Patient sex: M
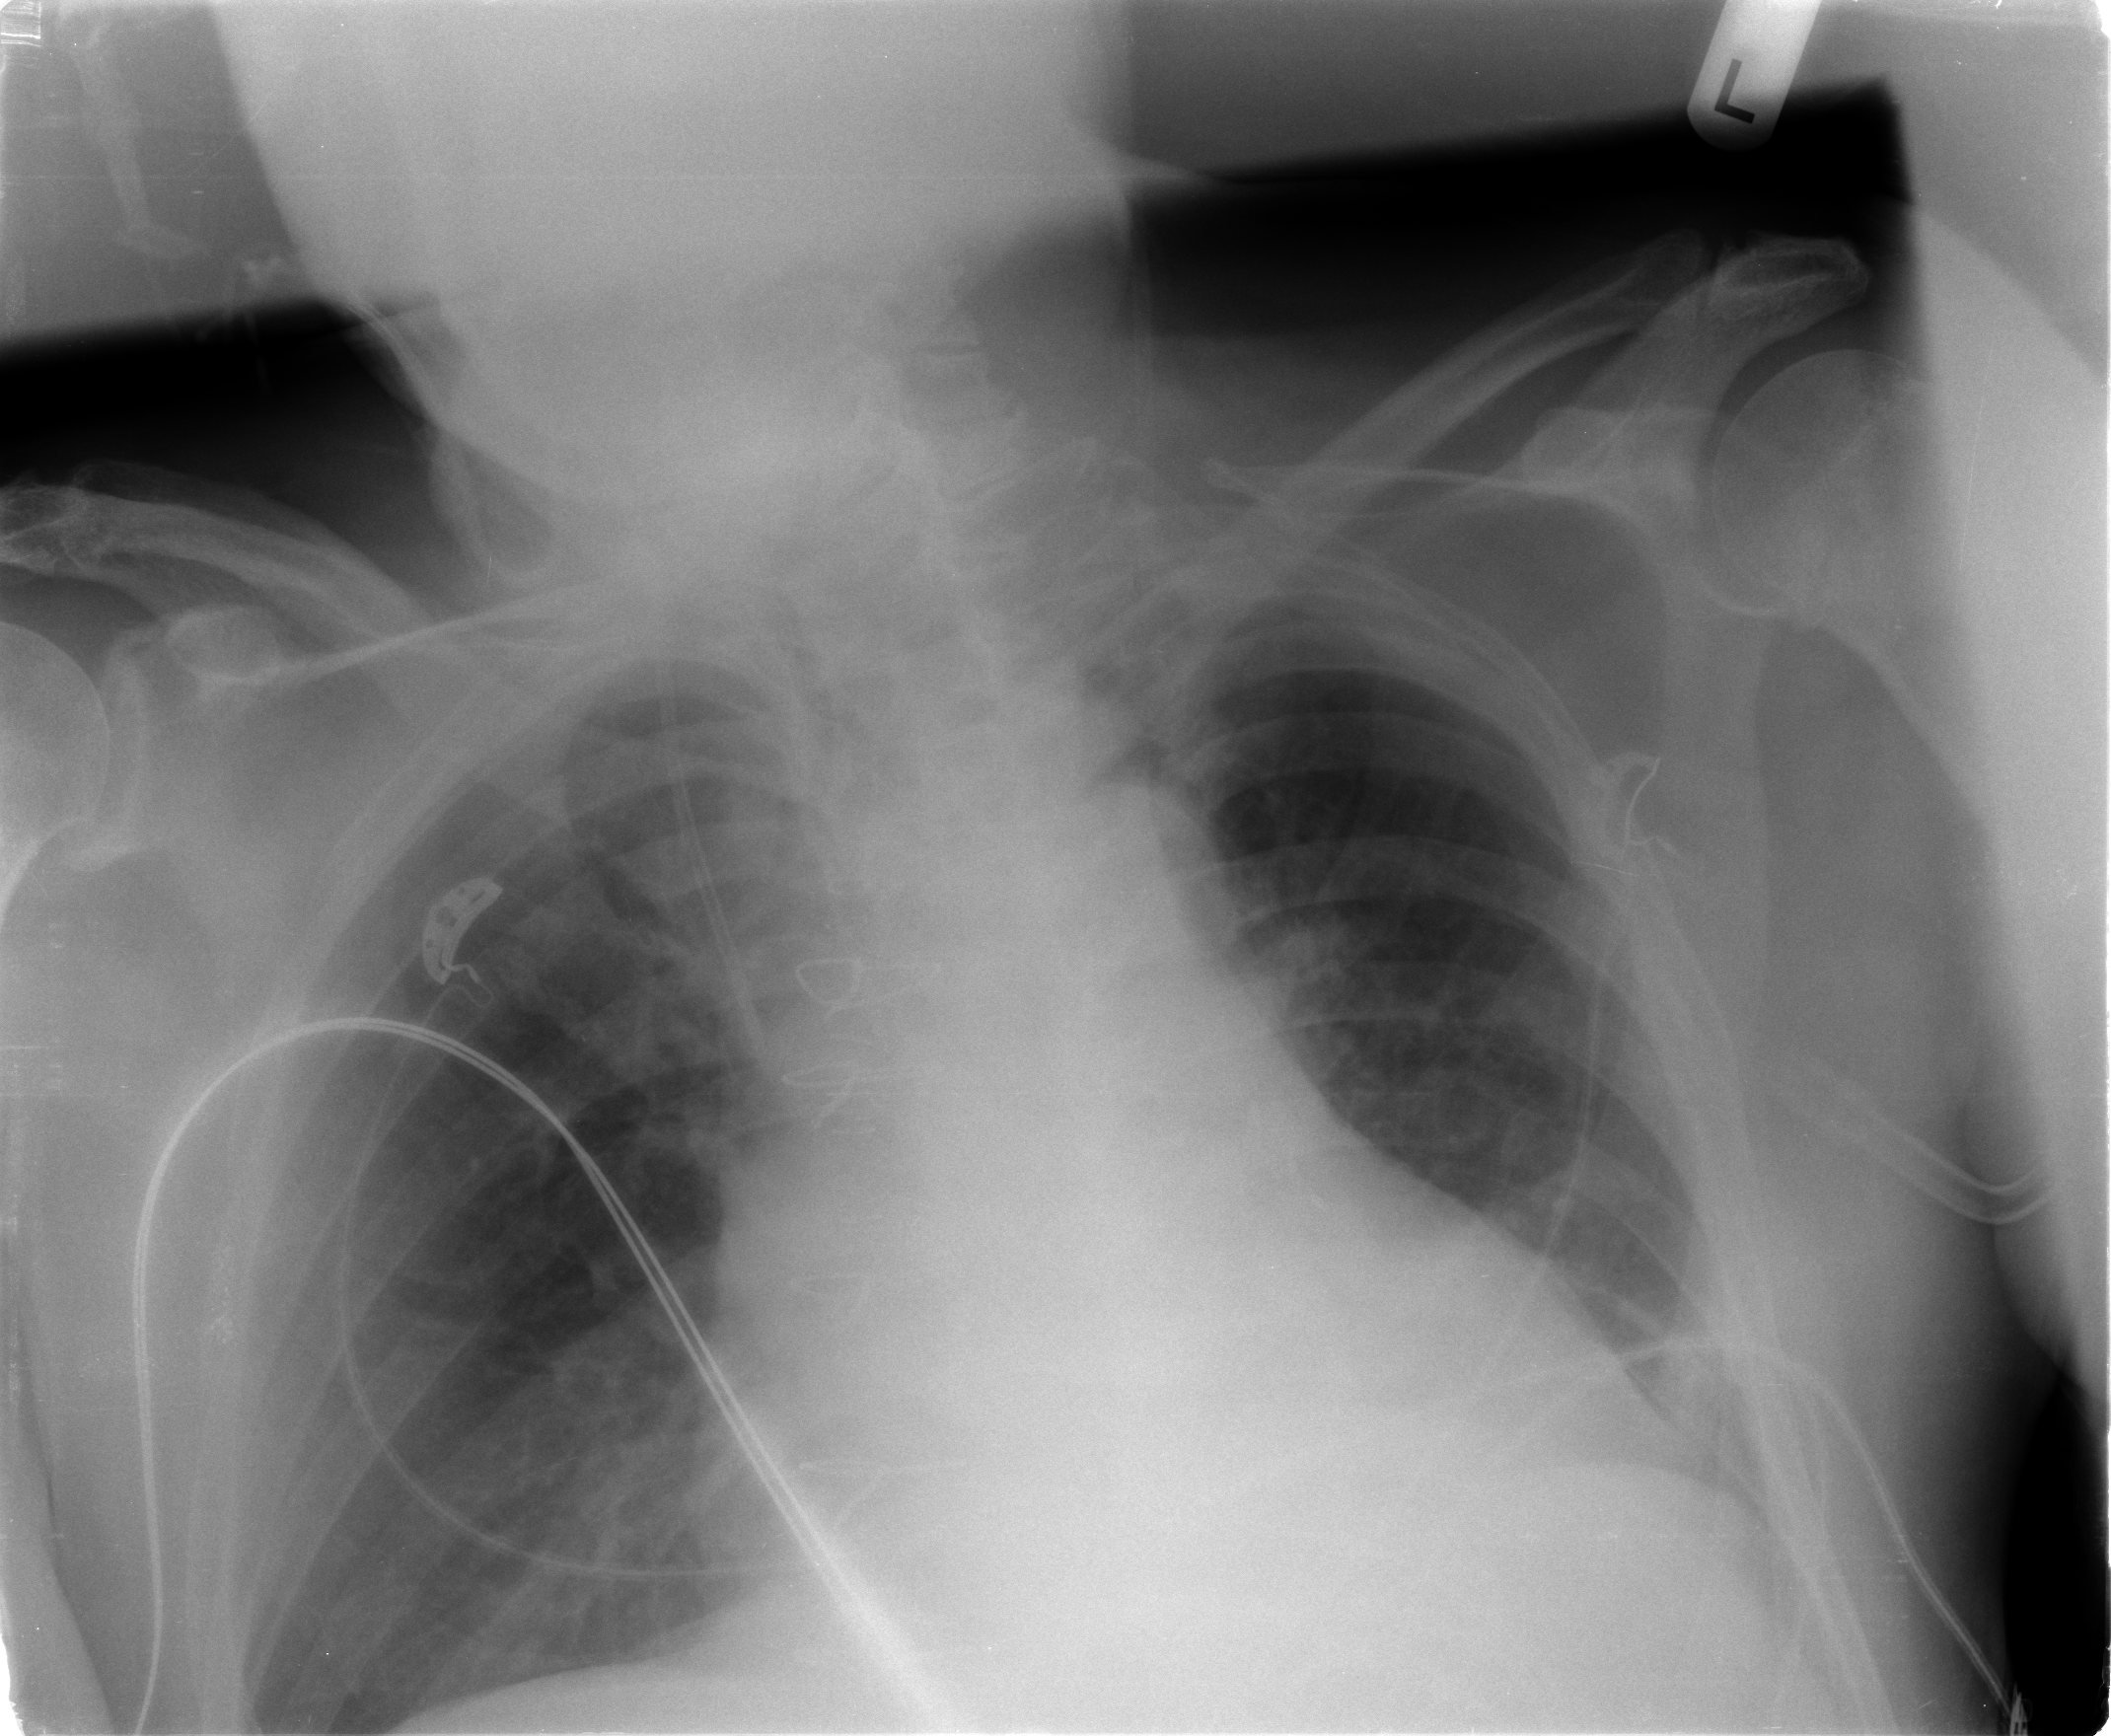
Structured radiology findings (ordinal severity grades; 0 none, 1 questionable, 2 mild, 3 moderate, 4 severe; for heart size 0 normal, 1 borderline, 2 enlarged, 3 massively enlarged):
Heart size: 2
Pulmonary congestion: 2
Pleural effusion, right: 0
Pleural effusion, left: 0
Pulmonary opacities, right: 1
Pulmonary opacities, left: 1
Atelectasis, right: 1
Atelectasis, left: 1